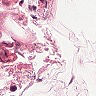
Metastatic tissue present: no